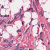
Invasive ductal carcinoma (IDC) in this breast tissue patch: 1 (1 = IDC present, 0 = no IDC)